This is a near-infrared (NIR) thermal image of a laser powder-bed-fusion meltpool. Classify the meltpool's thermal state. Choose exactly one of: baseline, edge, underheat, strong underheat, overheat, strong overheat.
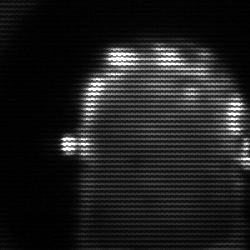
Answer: baseline